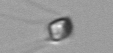
Label: Chaetoceros